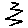
Label: zigzag